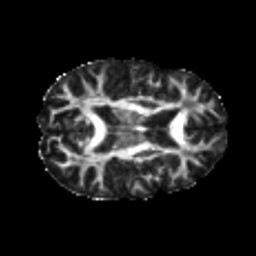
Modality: FA
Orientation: axial
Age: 24
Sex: female
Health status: healthy
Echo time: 0.074 s